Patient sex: F
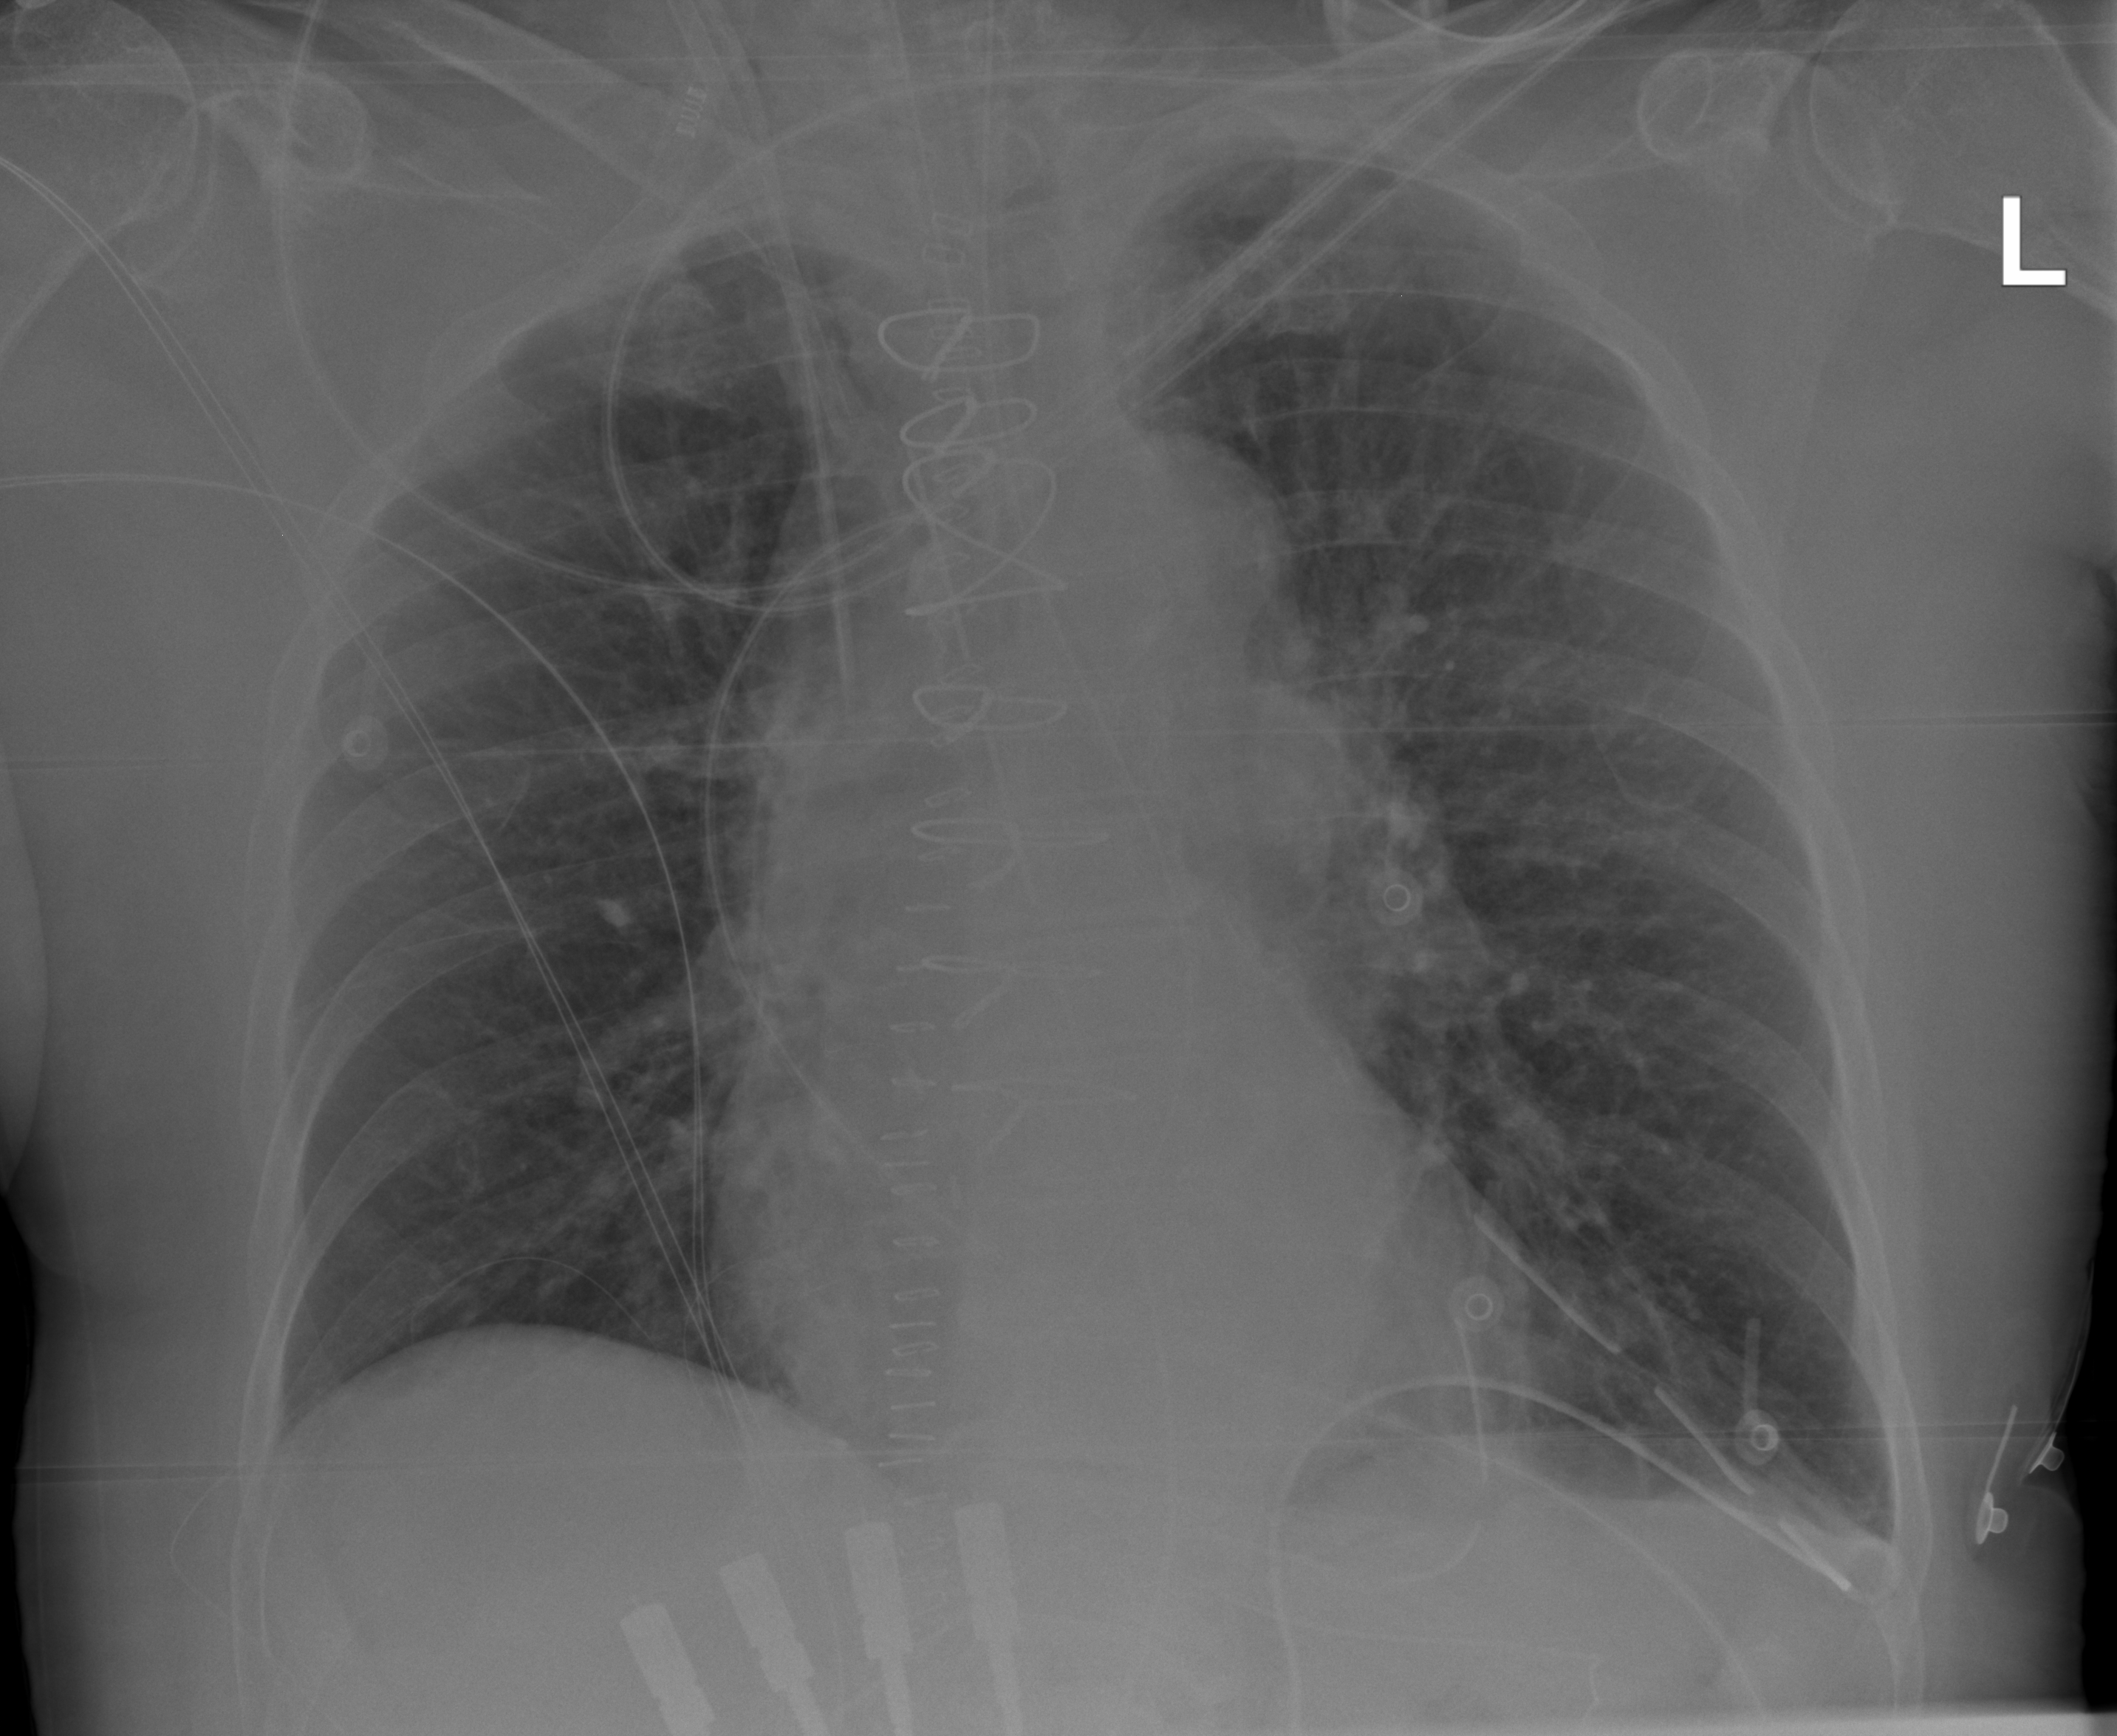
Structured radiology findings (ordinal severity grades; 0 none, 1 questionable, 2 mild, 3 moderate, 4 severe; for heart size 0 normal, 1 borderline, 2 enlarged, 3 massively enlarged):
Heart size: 1
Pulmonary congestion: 2
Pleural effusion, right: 0
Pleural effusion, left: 0
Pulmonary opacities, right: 0
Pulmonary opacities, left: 0
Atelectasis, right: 0
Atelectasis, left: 2